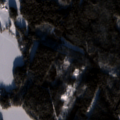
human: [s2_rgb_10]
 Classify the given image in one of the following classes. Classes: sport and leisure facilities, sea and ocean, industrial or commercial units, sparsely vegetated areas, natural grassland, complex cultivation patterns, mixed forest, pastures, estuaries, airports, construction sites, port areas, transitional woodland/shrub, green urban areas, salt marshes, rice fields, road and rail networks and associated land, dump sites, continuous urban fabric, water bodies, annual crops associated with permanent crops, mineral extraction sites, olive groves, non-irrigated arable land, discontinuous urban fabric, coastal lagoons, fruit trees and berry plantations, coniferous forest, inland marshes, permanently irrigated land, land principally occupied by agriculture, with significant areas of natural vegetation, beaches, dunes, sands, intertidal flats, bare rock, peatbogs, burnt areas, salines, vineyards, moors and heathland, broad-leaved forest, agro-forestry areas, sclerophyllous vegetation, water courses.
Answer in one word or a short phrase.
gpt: land principally occupied by agriculture, with significant areas of natural vegetation, coniferous forest, mixed forest, water bodies